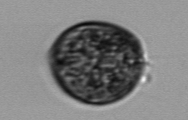
Label: Prorocentrum